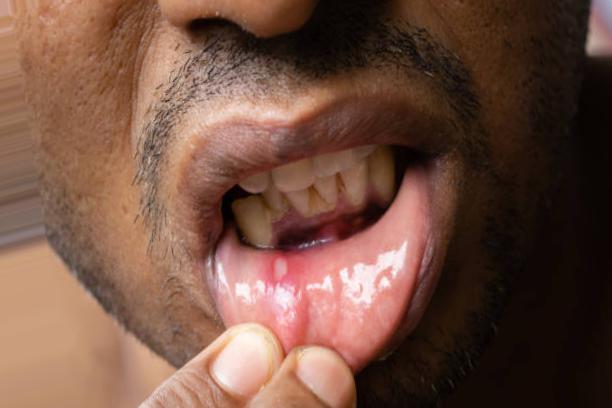
Condition: Mouth Ulcer